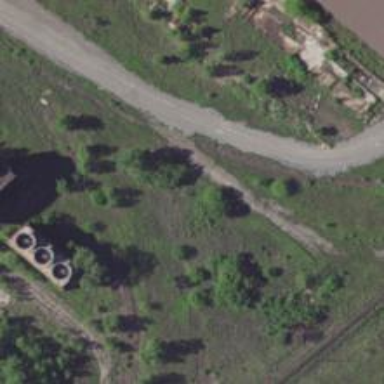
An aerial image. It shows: Abandoned spur railway.